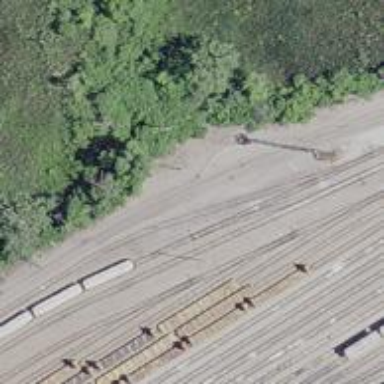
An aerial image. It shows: Railway yard used for servicing trains.